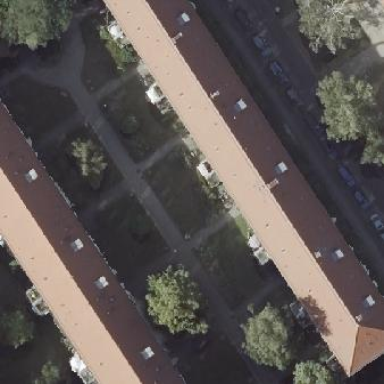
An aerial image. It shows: Residential building with apartments. The roof has hipped shape.